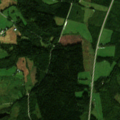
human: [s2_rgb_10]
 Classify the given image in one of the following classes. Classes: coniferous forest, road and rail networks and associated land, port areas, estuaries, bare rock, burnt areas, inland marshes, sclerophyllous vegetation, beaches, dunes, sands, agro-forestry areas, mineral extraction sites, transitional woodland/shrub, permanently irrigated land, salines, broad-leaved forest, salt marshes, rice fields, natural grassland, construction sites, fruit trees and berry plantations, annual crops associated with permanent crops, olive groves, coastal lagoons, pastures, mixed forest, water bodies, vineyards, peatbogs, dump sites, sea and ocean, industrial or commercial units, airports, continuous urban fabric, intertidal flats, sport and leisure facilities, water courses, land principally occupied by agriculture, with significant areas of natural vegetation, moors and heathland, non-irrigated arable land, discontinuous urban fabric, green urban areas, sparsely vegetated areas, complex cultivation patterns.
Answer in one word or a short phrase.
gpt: land principally occupied by agriculture, with significant areas of natural vegetation, coniferous forest, mixed forest